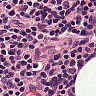
Metastatic tissue present: no